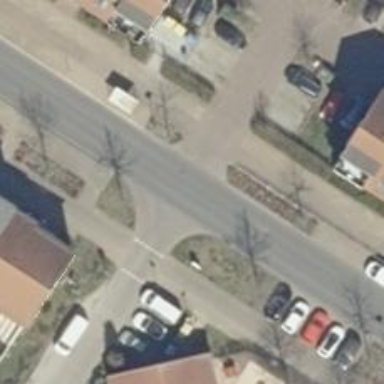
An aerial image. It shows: Tertiary road with asphalt surface and separate sidewalks on both sides.